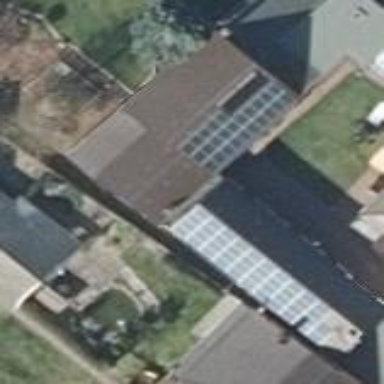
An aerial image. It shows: Building equipped with small solar photovoltaic panel for electricity generation.